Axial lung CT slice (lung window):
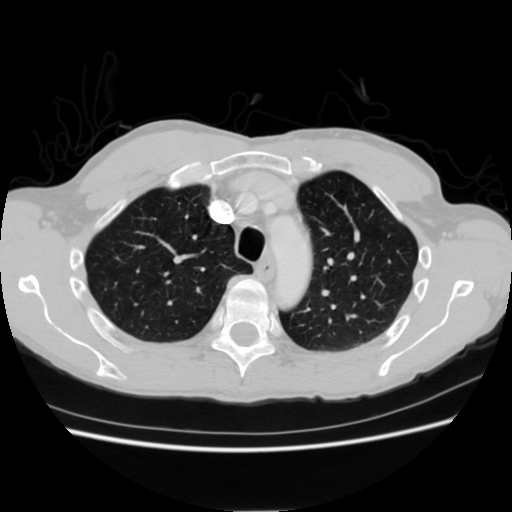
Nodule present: no